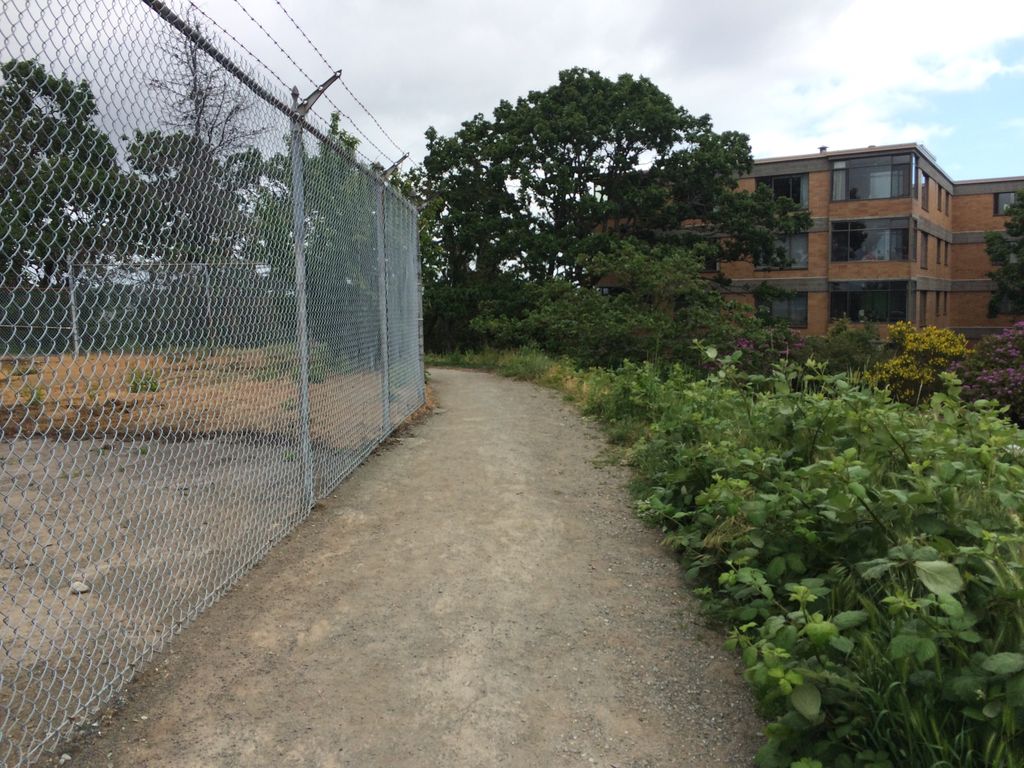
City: victoria